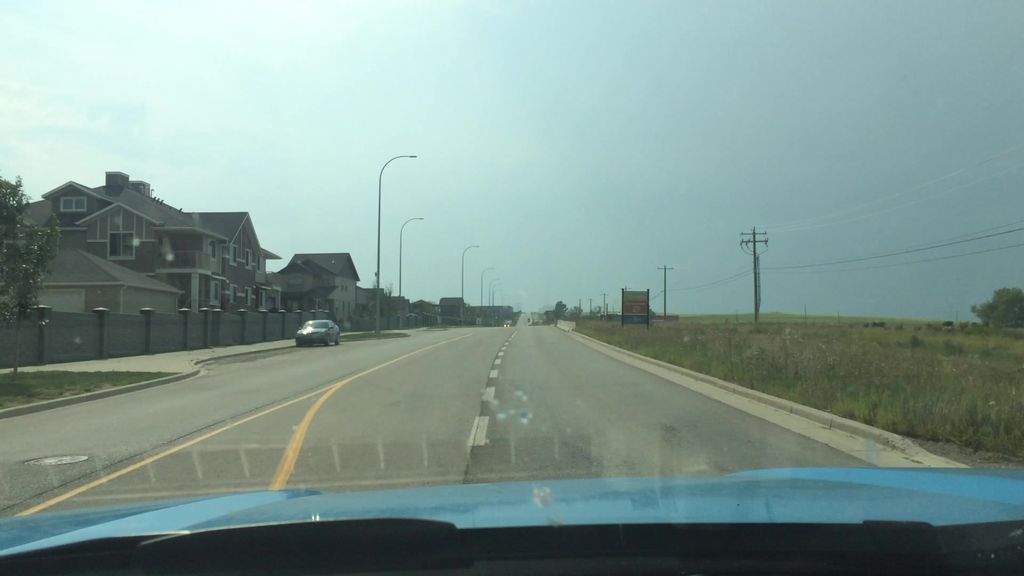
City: calgary